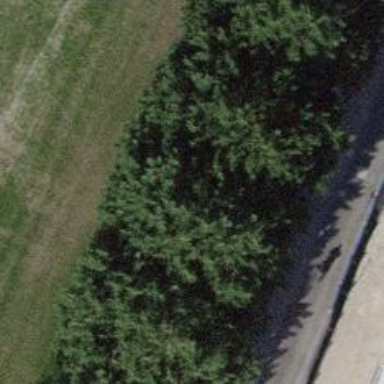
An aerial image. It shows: Avenue lined with broadleaved deciduous trees.